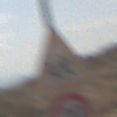
Verkehrszeichen: KinderRechts
Zusatzzeichen unten: Geschwindigkeit20
Umgebung: Outdoor, Nature
Tageszeit: Midday
Wetter: PartlyCloudy
Licht: Natural
Jahreszeit: NotSpecified
Kontrast: HighContrast